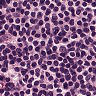
Metastatic tissue present: no